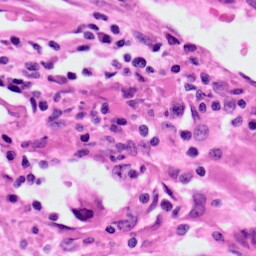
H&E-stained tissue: Lung